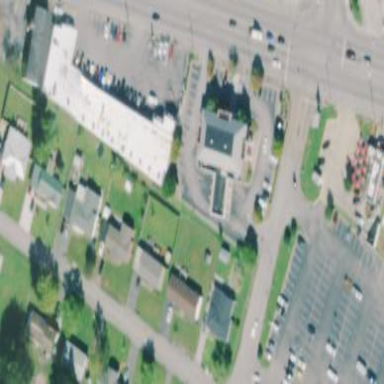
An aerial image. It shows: Commercial building.